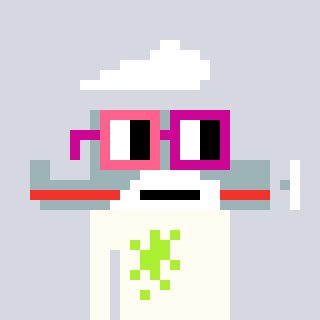
a pixel art character with square pink and red glasses, a plane-shaped head and a grayscale-colored body on a cool background